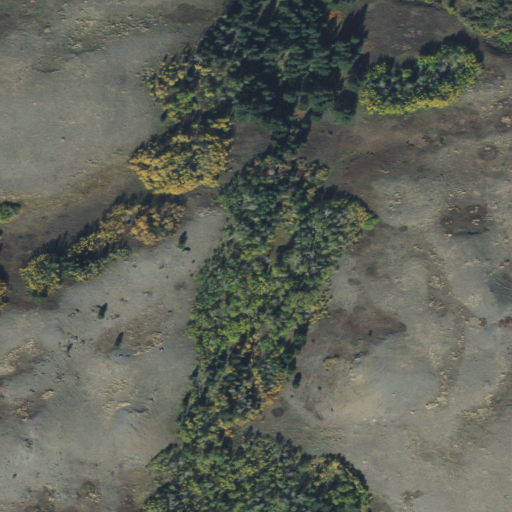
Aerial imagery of depression(s) in Montana named Dailey Basin containing shrub, evergreen forest, deciduous forest, and mixed forest